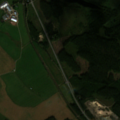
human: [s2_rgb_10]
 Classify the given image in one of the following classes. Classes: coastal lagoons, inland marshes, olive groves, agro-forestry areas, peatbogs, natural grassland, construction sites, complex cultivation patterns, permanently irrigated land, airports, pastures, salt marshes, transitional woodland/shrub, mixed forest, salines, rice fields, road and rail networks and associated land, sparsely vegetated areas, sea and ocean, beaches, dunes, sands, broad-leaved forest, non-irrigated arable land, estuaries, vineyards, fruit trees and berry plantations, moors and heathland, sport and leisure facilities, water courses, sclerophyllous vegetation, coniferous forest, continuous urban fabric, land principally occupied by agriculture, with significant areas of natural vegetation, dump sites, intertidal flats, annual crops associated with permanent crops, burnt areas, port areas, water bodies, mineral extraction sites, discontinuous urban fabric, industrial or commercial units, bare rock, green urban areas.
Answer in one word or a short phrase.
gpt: mineral extraction sites, non-irrigated arable land, coniferous forest, mixed forest, transitional woodland/shrub